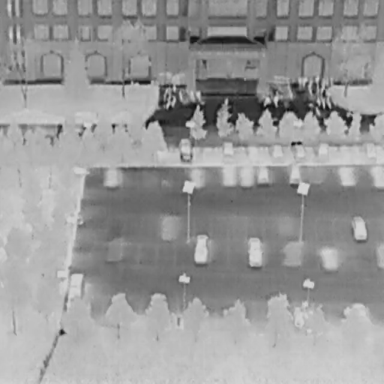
There are 13 Cars in the infrared image.